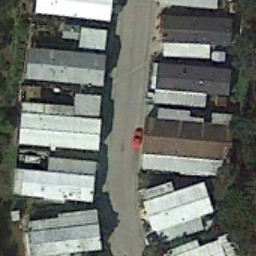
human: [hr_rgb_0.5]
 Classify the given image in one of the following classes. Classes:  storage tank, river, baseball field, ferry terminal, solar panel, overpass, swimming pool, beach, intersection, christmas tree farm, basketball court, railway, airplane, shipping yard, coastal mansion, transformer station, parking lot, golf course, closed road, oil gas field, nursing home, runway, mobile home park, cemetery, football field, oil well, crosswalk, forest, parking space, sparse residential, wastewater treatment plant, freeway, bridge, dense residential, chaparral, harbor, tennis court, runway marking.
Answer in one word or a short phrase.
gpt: mobile home park